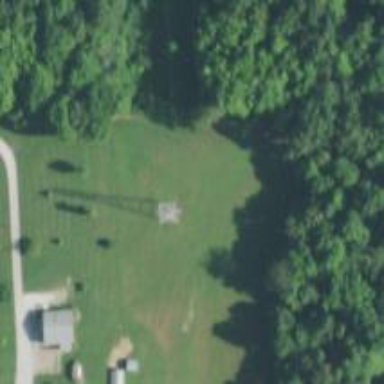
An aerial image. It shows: Lattice structure tower used for power distribution.